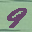
Label: 9